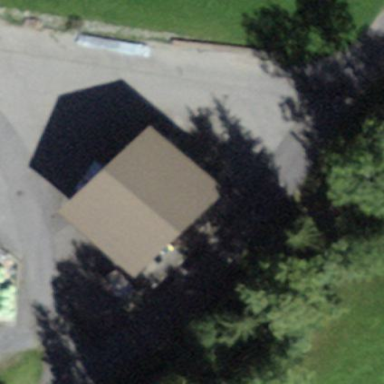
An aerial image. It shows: Warehouse building.